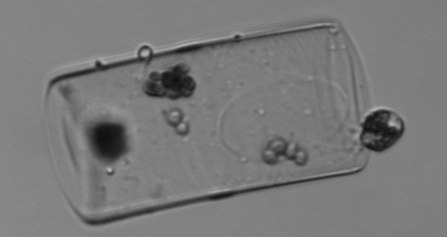
Label: Guinardia_flaccida